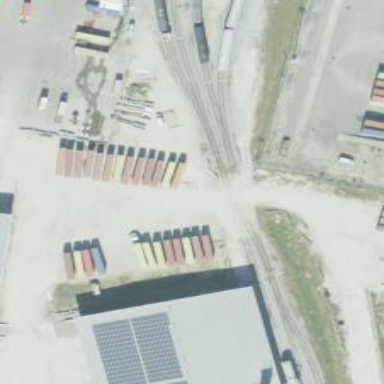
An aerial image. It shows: Railway spur service.